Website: crate-barrel
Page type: account-selection
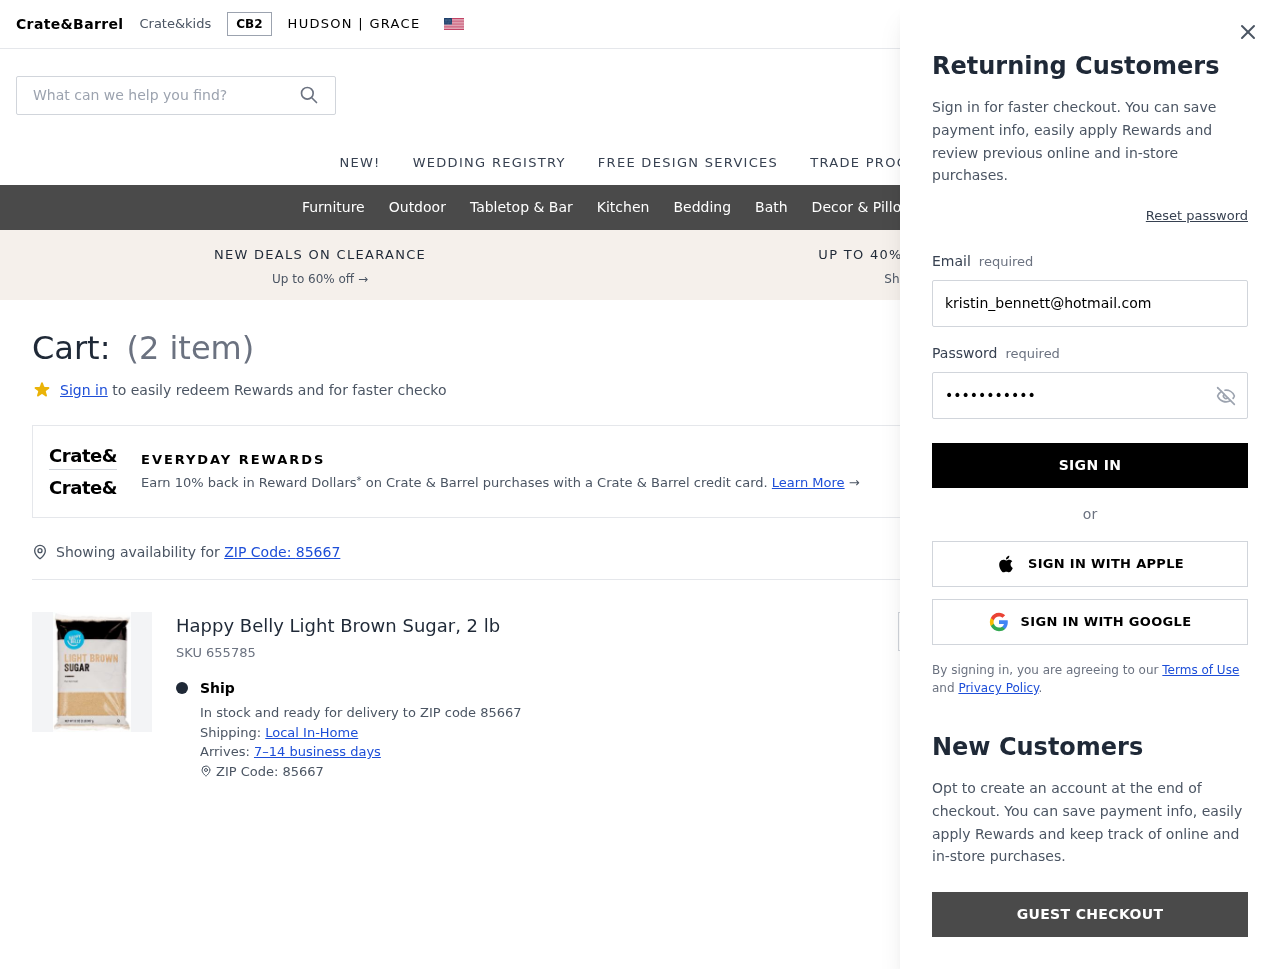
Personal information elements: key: PII_EMAIL
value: kristin_bennett@hotmail.com
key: PII_POSTCODE
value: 85667
Product elements: key: PRODUCT1_NAME
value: Happy Belly Light Brown Sugar, 2 lb
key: PRODUCT1_QUANTITY
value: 2
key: PRODUCT1_SKU
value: SKU 655785
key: PRODUCT1_ORIGINAL_PRICE
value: $27.24
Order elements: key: ORDER_NUM_ITEMS
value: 2
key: ORDER_SUBTOTAL
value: $43.58
Search elements: key: HEADER_SEARCH
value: What can we help you find?